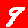
Digit: 9